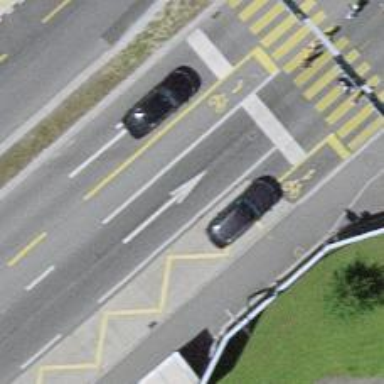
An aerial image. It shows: Bus stop equipped with public transport stop position.